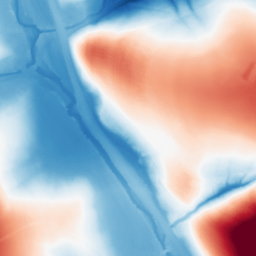
Category: morphological
Decomposition family: morphological
Decomposition parameters: operation: average
size: 100
Upsampling method: cubic_mitchell
Upsampling parameters: scale: 8
Upsampling scale: 8